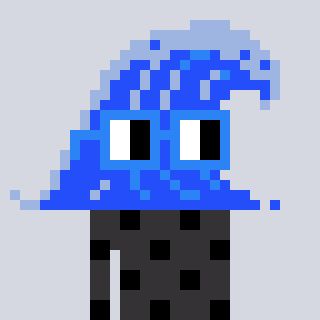
a pixel art character with square blue glasses, a wave-shaped head and a grayscale-colored body on a cool background